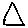
Label: triangle